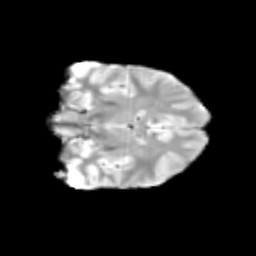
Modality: T2w
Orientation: coronal
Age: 9
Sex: female
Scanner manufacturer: siemens
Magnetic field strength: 3 T
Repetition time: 3.8 s
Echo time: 0.07 s